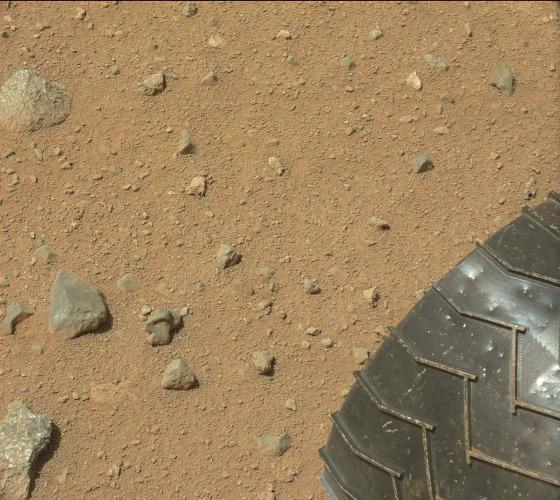
Terrain classes present: Background, Gravel / Sand / Soil, Rock, Shadow